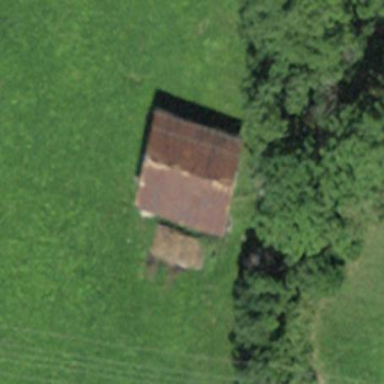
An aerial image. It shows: Shed.